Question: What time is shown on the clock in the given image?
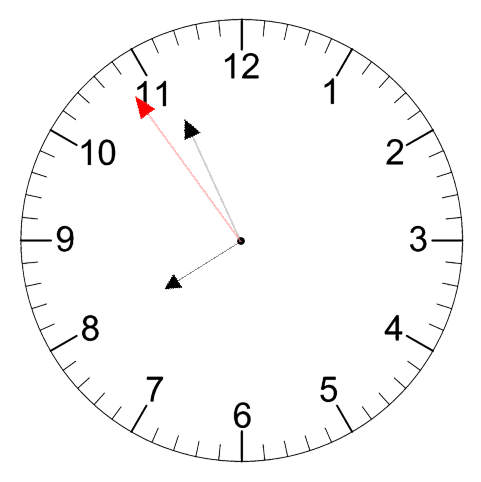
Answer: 07:55:54